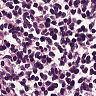
Metastatic tissue present: no